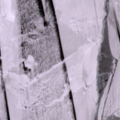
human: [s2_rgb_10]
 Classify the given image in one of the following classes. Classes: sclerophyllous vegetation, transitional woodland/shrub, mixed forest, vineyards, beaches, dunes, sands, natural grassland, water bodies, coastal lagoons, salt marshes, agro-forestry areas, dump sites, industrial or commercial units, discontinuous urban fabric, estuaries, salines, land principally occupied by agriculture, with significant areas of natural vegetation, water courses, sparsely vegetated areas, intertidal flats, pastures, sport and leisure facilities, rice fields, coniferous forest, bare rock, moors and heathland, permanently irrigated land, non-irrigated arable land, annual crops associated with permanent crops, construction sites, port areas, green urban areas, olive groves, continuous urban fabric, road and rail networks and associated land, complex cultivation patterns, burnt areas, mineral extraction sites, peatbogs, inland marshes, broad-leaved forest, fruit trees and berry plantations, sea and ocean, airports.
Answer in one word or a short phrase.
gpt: sea and ocean